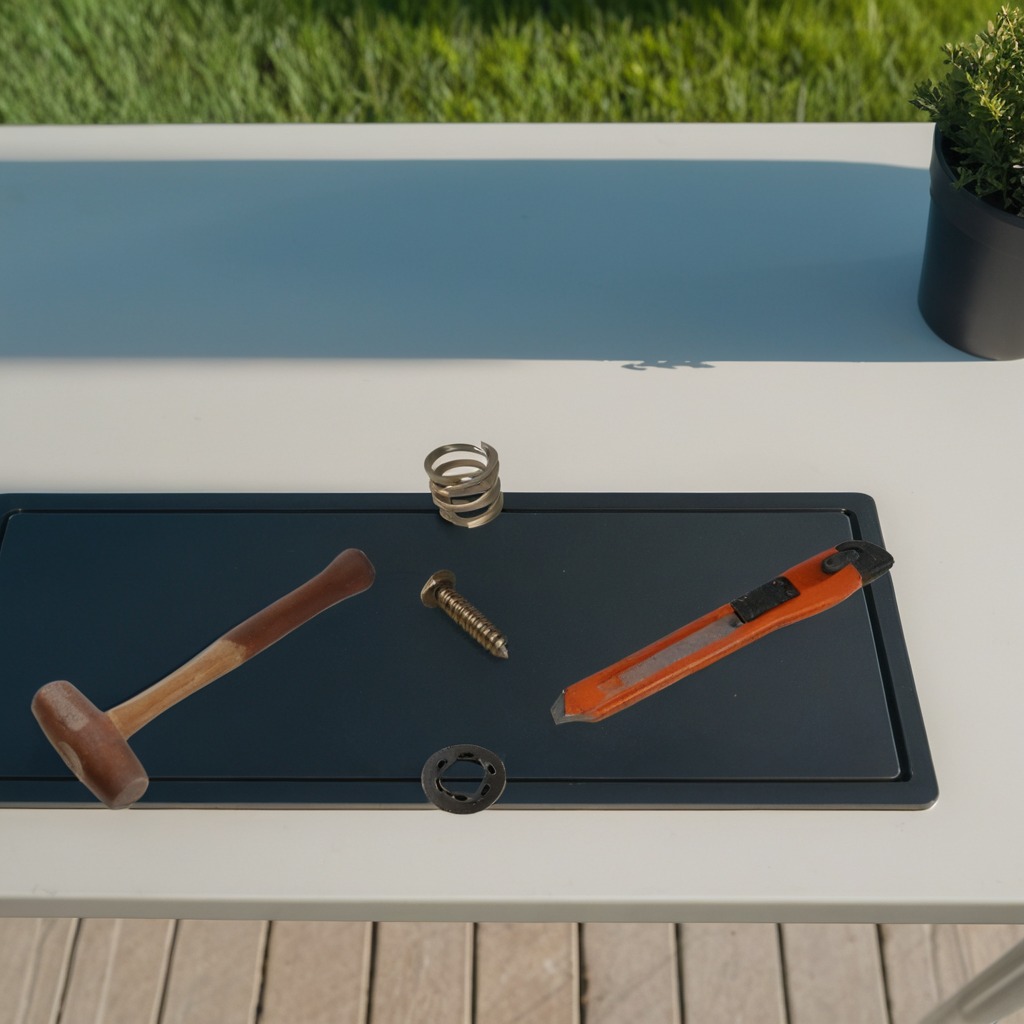
A utility knife, a flat metal washer, a metal machine screw, a hammer, and a coiled metal spring are lying on the textured surface.